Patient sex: M
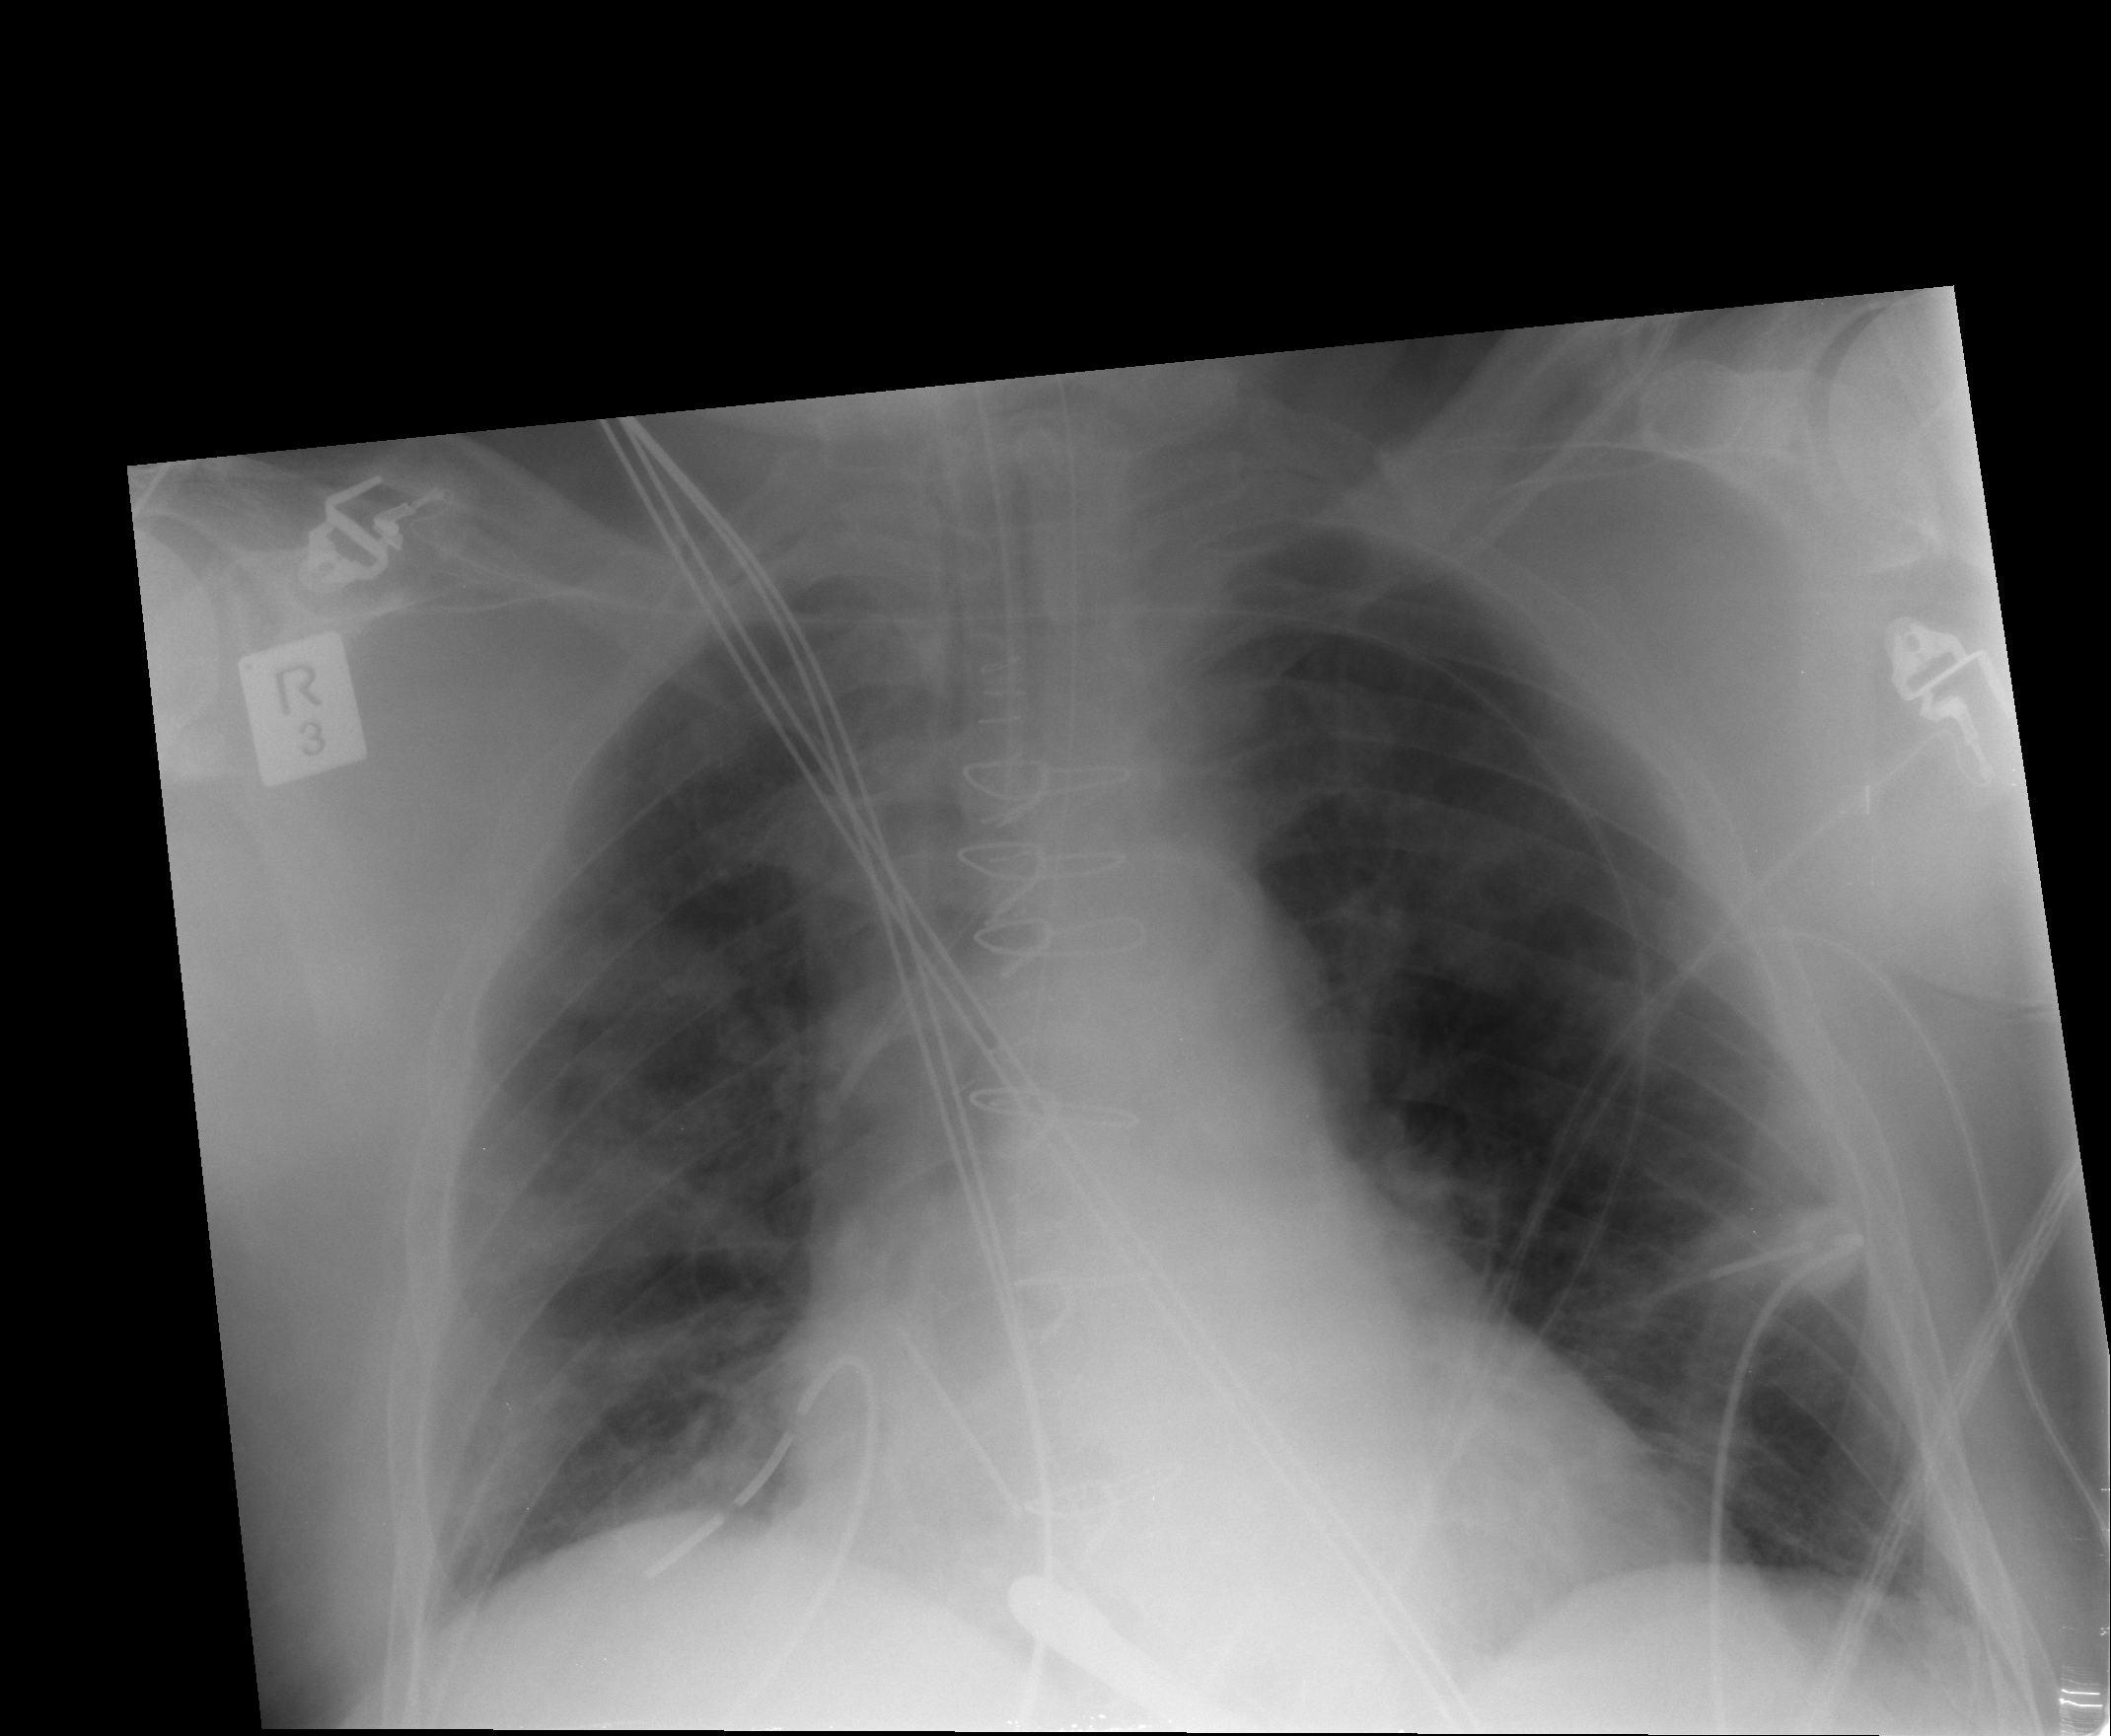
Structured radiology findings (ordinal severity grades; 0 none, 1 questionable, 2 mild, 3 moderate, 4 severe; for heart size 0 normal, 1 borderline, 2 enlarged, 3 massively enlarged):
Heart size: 2
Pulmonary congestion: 0
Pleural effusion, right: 0
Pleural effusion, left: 1
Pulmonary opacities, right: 2
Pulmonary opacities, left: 0
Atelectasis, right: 3
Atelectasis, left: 2